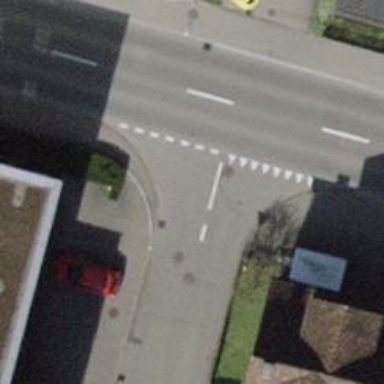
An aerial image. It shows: Unmarked crossing on the road.